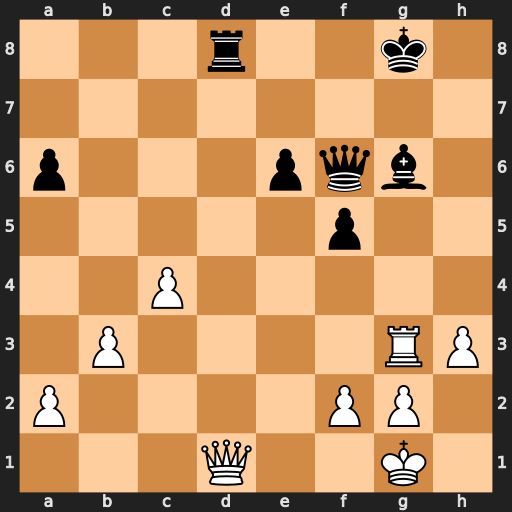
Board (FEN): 3r2k1/8/p3pqb1/5p2/2P5/1P4RP/P4PP1/3Q2K1
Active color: w
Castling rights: -
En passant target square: -
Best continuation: Rxg6+ Qxg6 Qxd8+